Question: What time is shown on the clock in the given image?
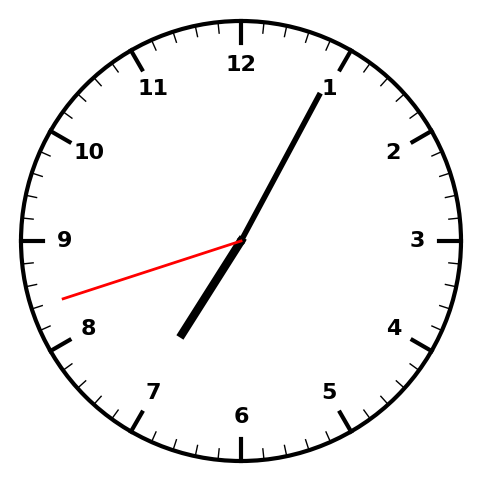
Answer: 07:04:42